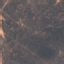
Land use / land cover: HerbaceousVegetation